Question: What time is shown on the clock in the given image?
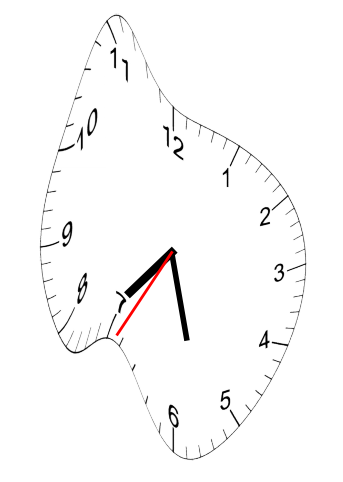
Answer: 07:27:35